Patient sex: M
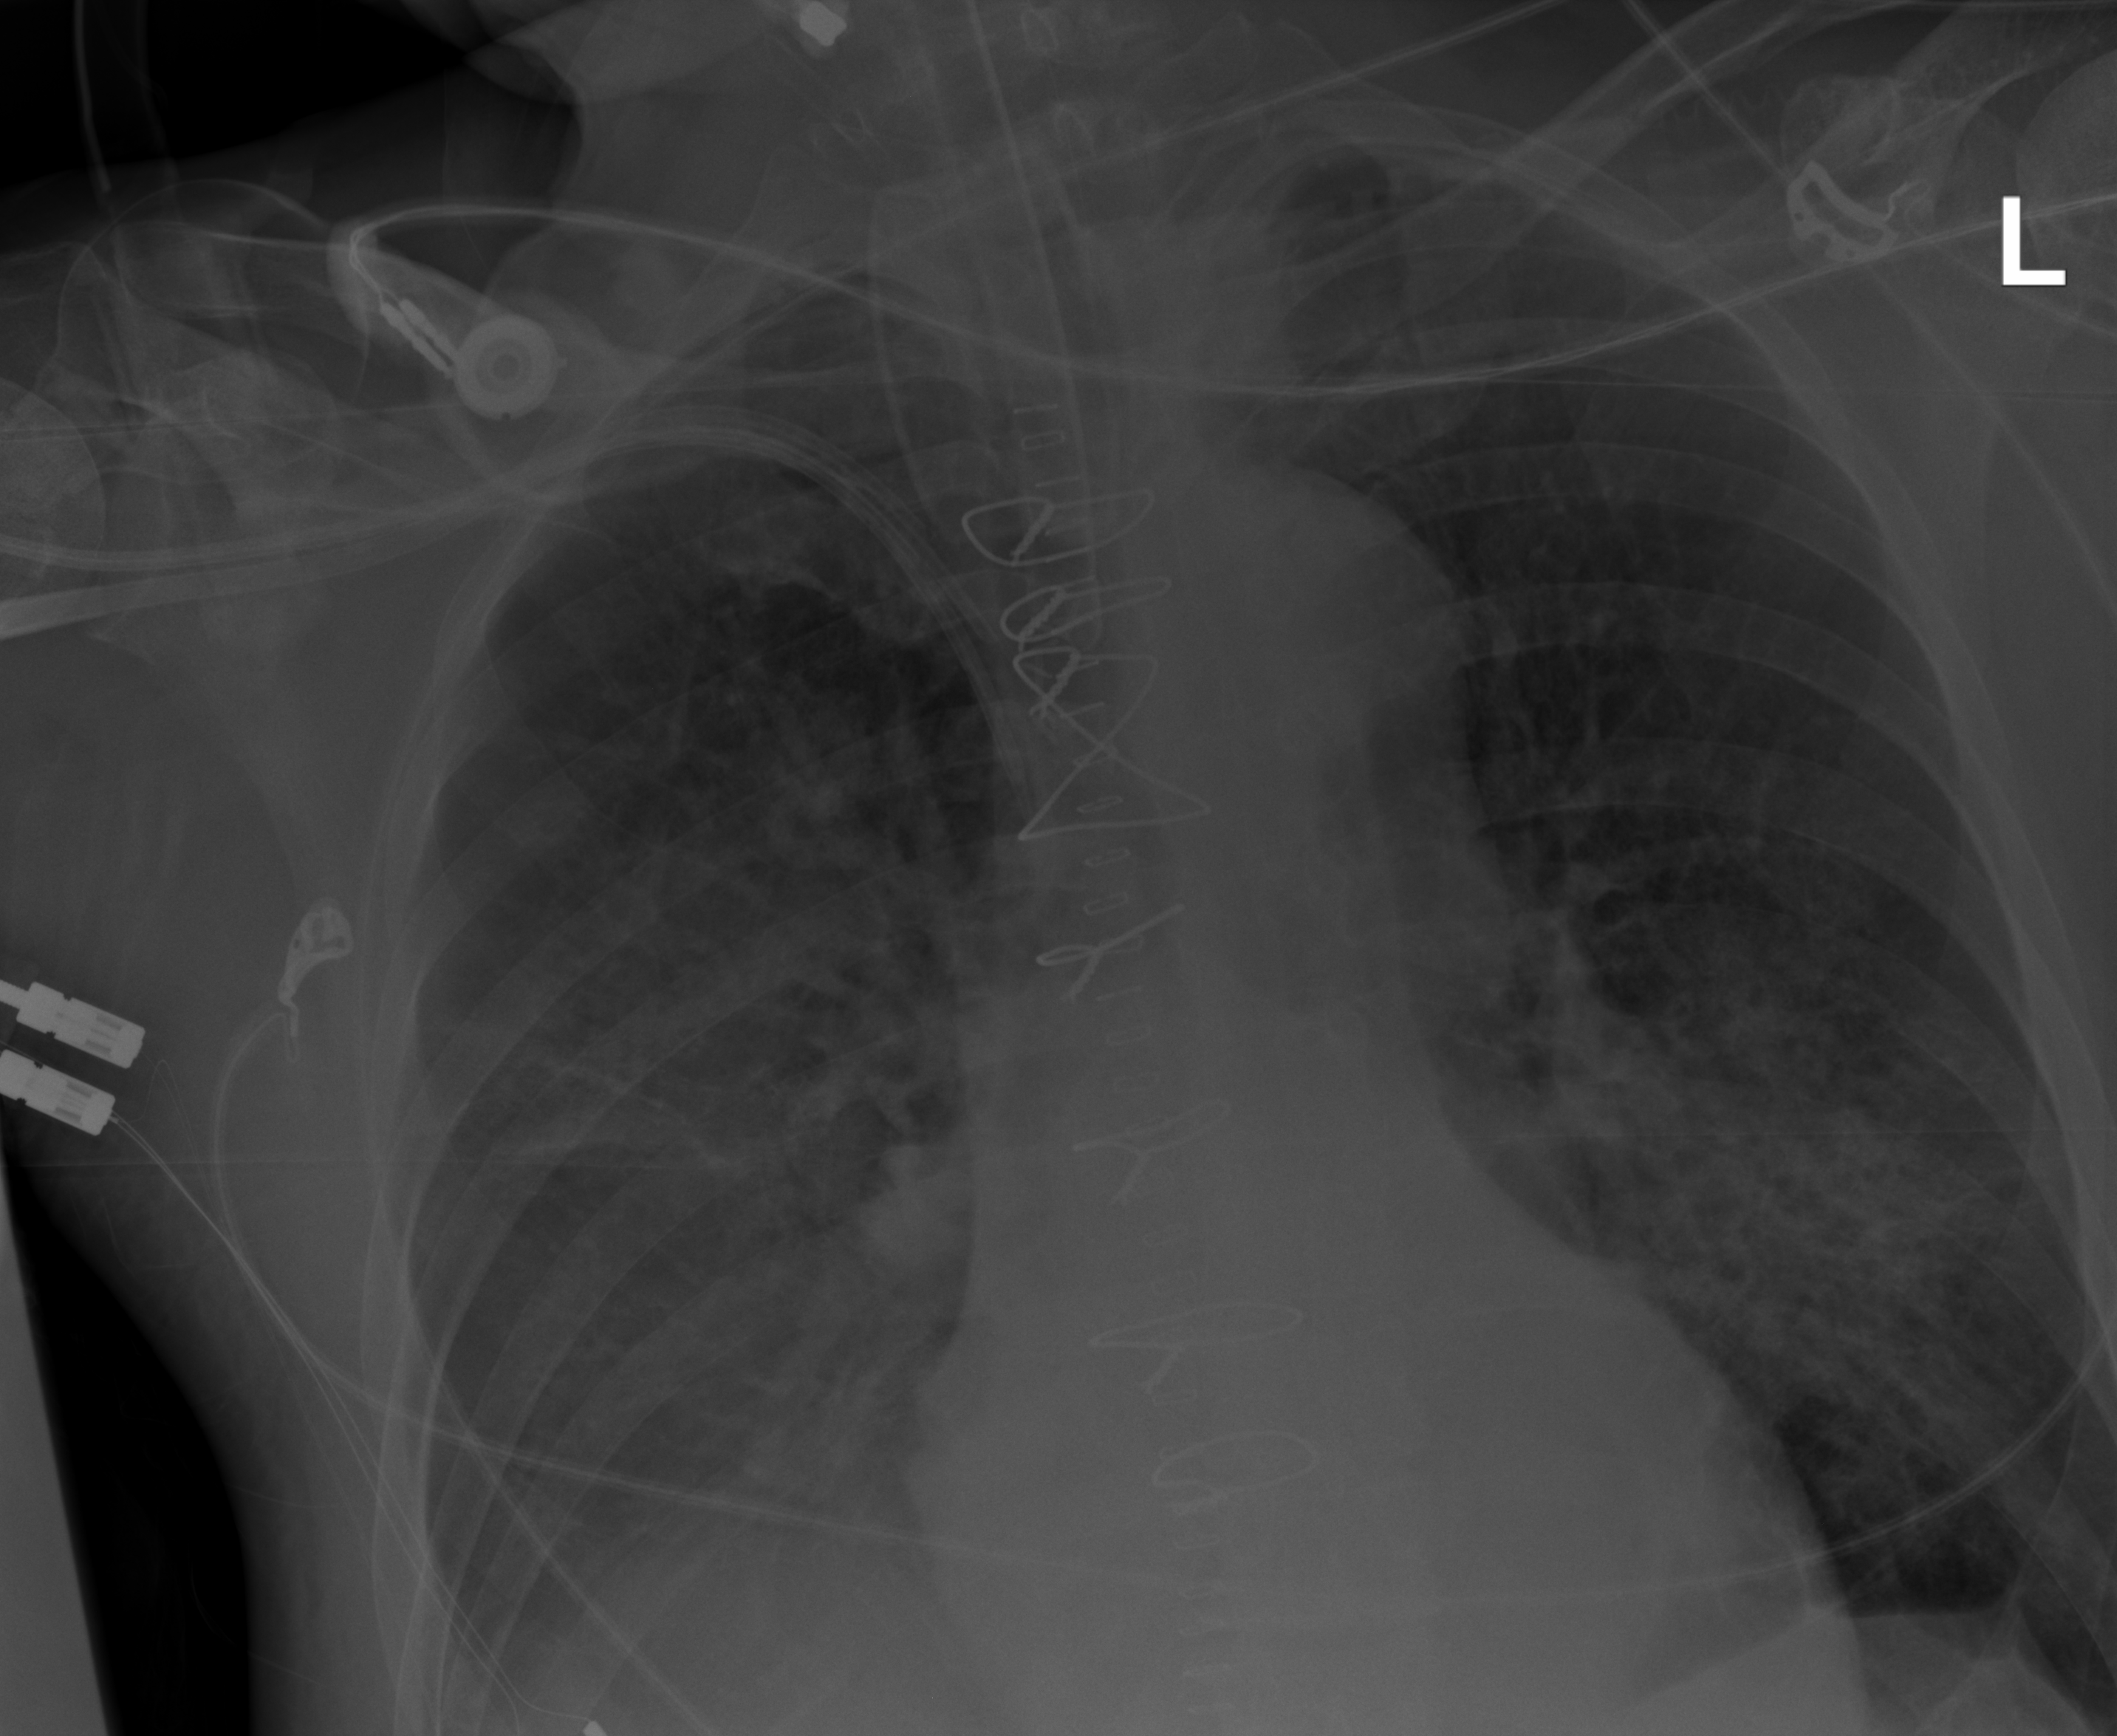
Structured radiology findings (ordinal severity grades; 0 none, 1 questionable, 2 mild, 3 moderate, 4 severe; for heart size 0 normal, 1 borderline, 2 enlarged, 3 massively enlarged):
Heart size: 0
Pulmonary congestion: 2
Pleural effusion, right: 2
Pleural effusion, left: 0
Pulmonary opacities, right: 3
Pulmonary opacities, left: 3
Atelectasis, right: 3
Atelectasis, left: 2